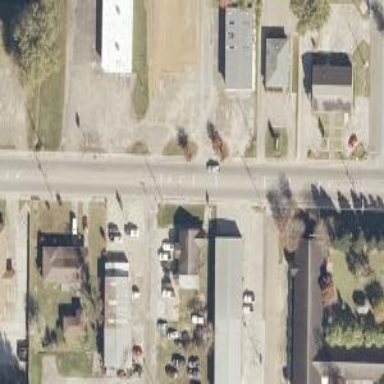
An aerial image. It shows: Road with stop sign.